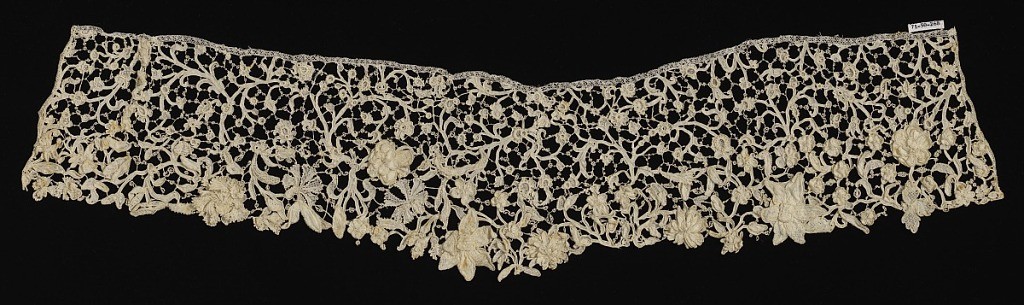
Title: Flounce
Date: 1650–1700
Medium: linen Technique: needle lace
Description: Slightly V-shaped flounce with three-dimensional flowers on a scrolling vine.